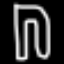
Label: pants